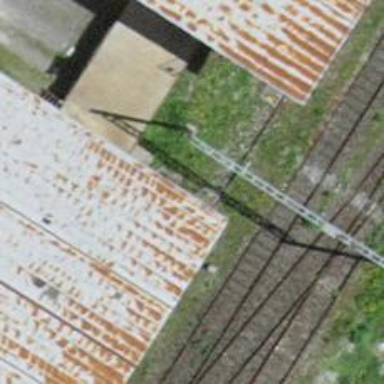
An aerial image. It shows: Single spur service track.